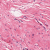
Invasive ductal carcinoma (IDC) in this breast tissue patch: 0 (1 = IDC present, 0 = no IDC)